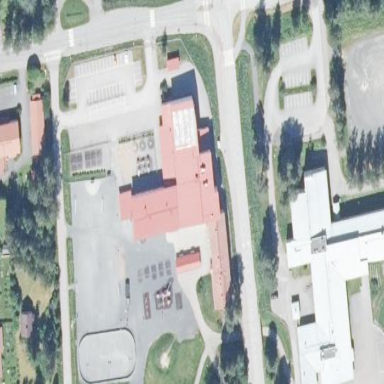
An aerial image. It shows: School building.